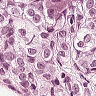
Metastatic tissue present: yes